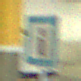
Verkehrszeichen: Informationsstelle
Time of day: NotSpecified
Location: Indoor (Special)
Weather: NotSpecified
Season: NotSpecified
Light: Artificial